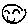
Label: smiley face